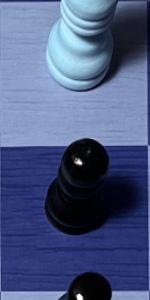
Label: Pawn_Black